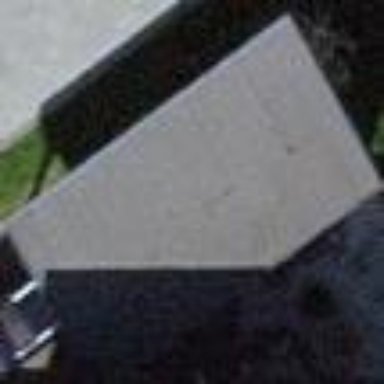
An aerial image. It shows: Garage.